Question: I'm currently studying how USB works. I read, that there are transactions, which are build from smaller pieces - packets. I read about all kinds of packets.
I can't understand one thing. As the book says - every transaction consists of : .
The way I understand my book is depicted in the schema below.

In my opinion:
I think the first transaction should contain only token IN and data packet, but no hanshake packet (handshake for what?).
I think, that response should only contain ACK hanshake packet (that the data is written properly to the device).
Please, help me understand it in a proper way.
Best regards,
Tom.
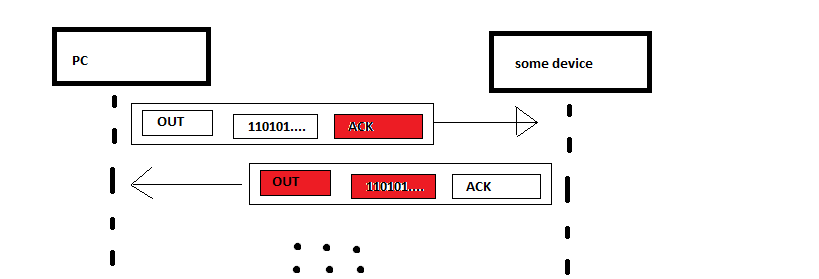
Answer: A transaction is a series of one or more packets.
A typical IN transaction with no data looks like this:
- -
A typical IN transaction with data looks like this:
- - -
A typical OUT transaction looks like this:
- - -
Note that I am just talking about full-speed (12 Mbps) USB 2.0 devices, and things can get a bit more complicated for the higher-speed devices.
Note that any of these packets could be lost due to noise issues. The USB specification specifically accounts for this, ensuring that packet loss doesn't result in incorrect operation of the device or host.